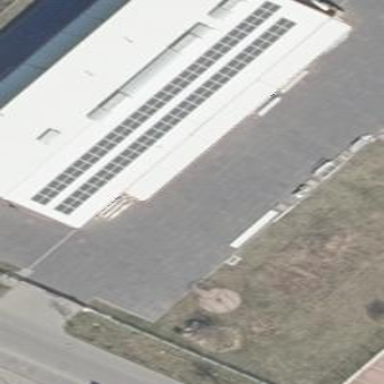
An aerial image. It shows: Commercial building.